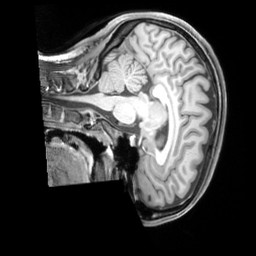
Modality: T1w
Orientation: sagittal
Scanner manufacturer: siemens
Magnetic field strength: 3 T
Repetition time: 2.3 s
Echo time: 0.00226 s